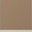
Piece: xx